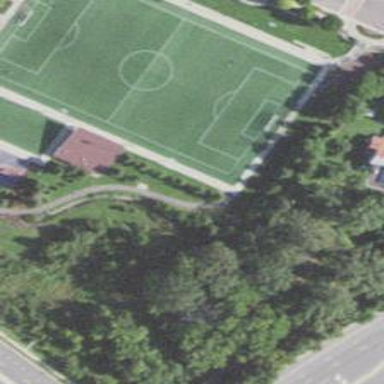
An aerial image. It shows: Soccer pitch designated for leisure and sports activities.